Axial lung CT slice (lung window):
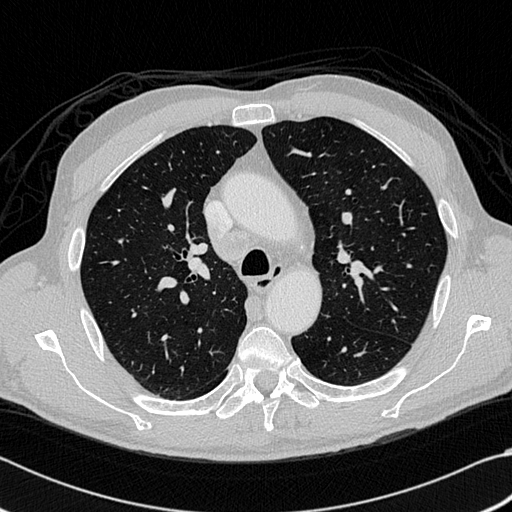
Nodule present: no